Field crop: maize
Growth stage: 2
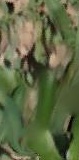
Species: maize